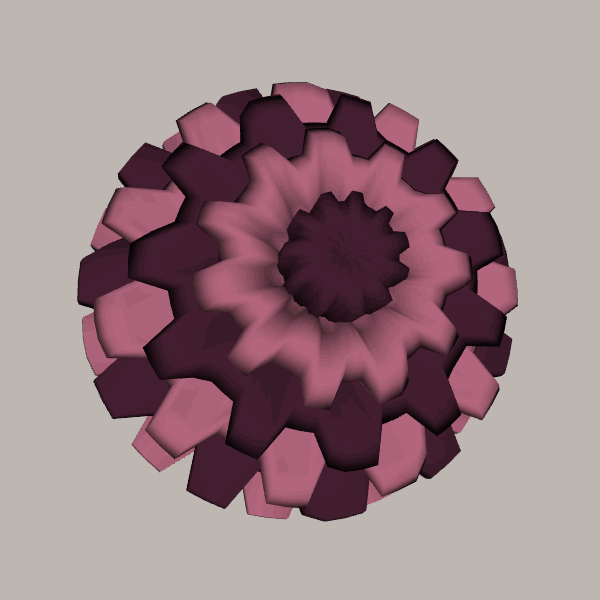
Background: light